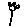
Label: flower